Field crop: maize
Growth stage: 2
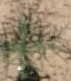
Species: salsola